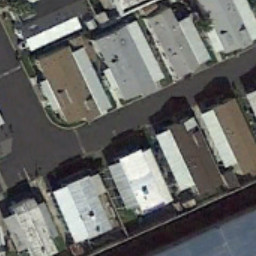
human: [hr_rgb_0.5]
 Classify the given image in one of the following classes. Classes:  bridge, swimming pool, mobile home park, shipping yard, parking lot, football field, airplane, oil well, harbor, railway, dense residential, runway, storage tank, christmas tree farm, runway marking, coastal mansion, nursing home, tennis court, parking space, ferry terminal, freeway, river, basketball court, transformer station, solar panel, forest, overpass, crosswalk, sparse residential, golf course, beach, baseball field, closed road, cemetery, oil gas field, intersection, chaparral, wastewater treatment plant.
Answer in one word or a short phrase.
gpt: mobile home park